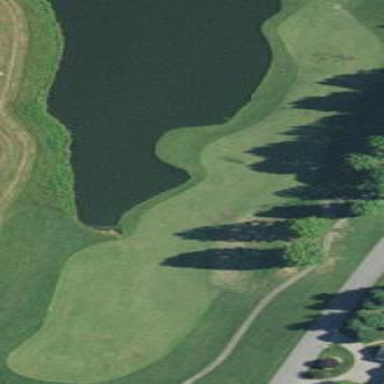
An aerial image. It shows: Golf fairway surrounded by grass.